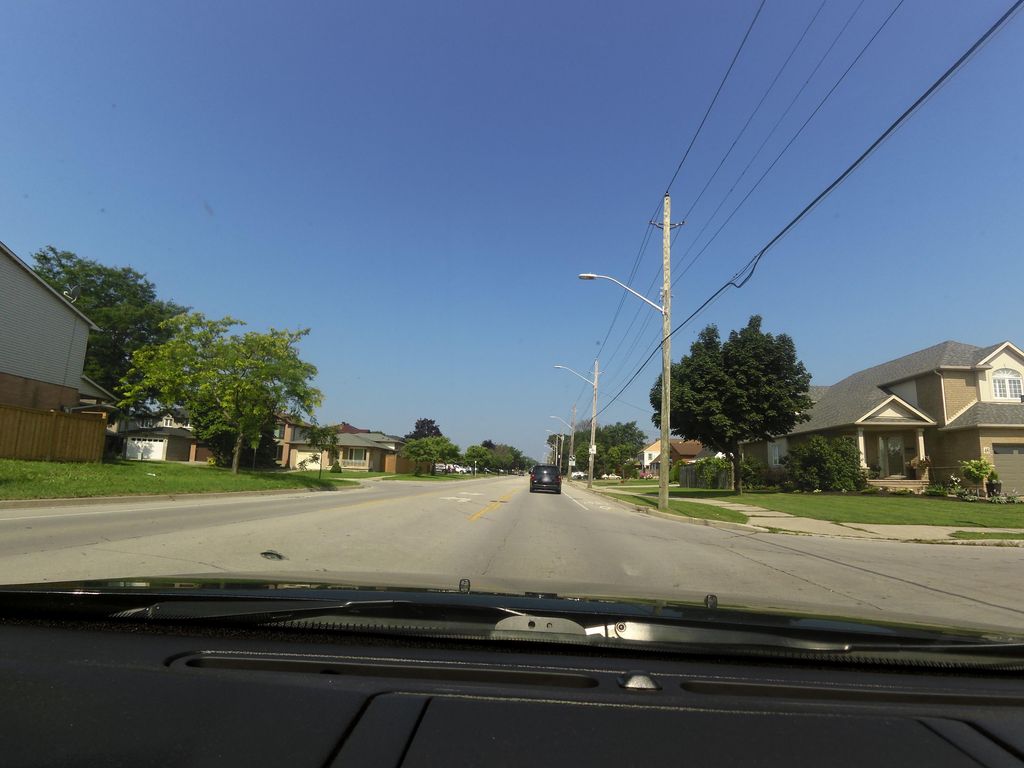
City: hamilton